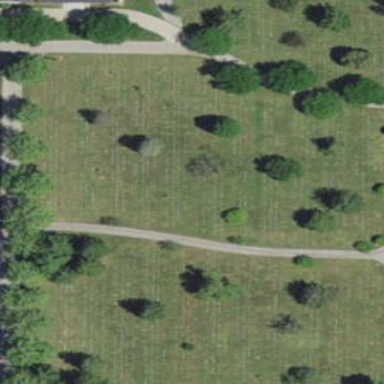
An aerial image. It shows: Cemetery.